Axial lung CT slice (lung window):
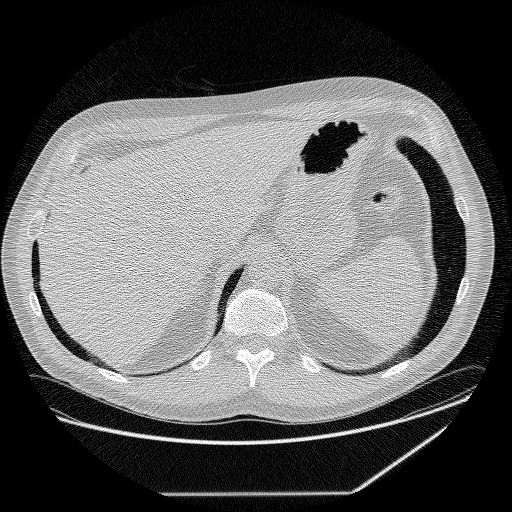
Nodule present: no